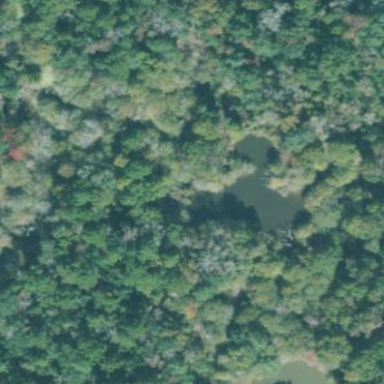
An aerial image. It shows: Serene pond surrounded by nature.